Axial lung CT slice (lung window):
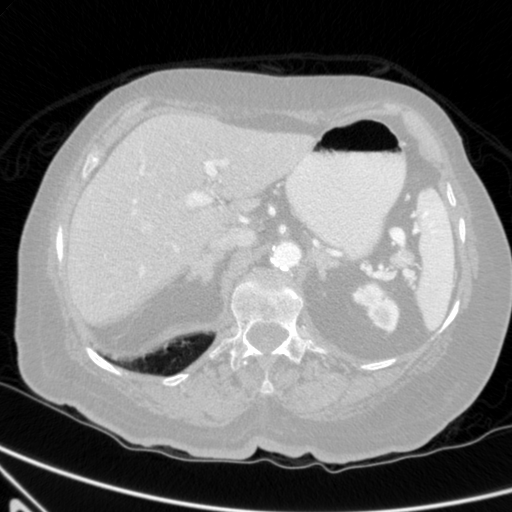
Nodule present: no